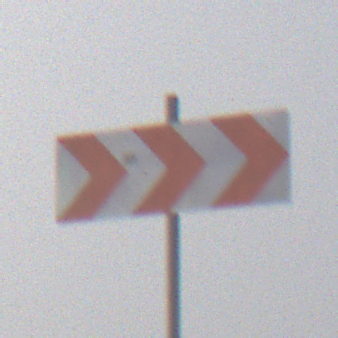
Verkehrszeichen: RichtungstafelnInKurvenGrossLinks
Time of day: MorningAfternoon
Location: Outdoor (Nature)
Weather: PartlyCloudy
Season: NotSpecified
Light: Natural